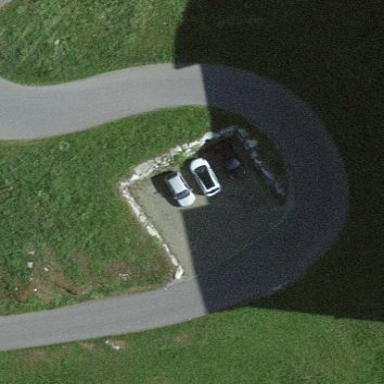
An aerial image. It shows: Parking area with grass paver surface.